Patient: sex M, age 29
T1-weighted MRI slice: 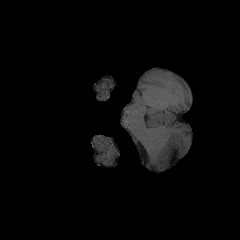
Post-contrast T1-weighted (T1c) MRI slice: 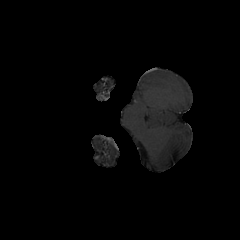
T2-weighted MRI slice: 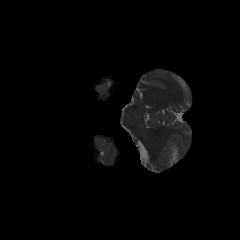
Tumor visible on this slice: no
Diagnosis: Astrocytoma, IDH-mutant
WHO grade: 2